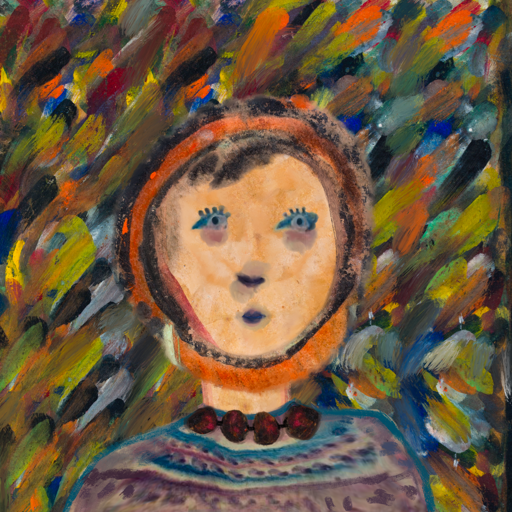
Background: An_Impression, Head And Neck Front: Childish, Face Front: Hill_Girl, Bust: HillGirl, Hair Front: Childish, Head Accessory: Blank, Second Necklace: Blank, Necklace: Mosgoul, Baby: Blank